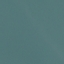
Land use / land cover: SeaLake